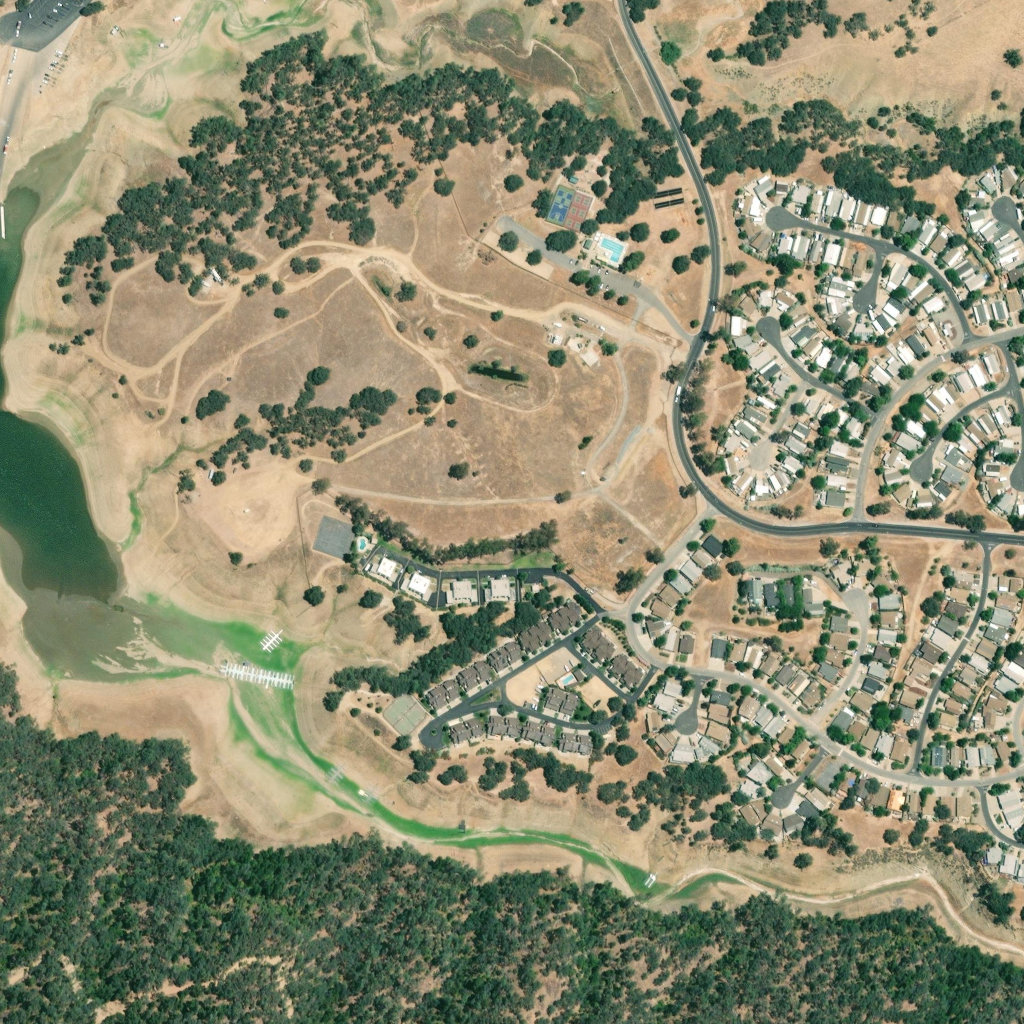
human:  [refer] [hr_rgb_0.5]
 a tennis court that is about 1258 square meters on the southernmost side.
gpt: <box>[[37, 67, 42, 72, 0]]</box>